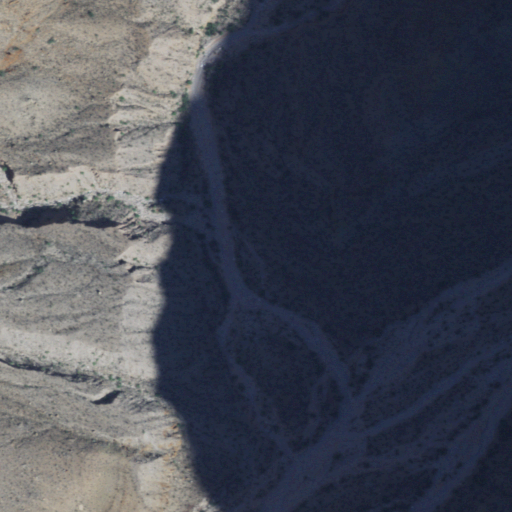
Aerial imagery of valley in Arizona named West Fork Separation Canyon containing only shrub